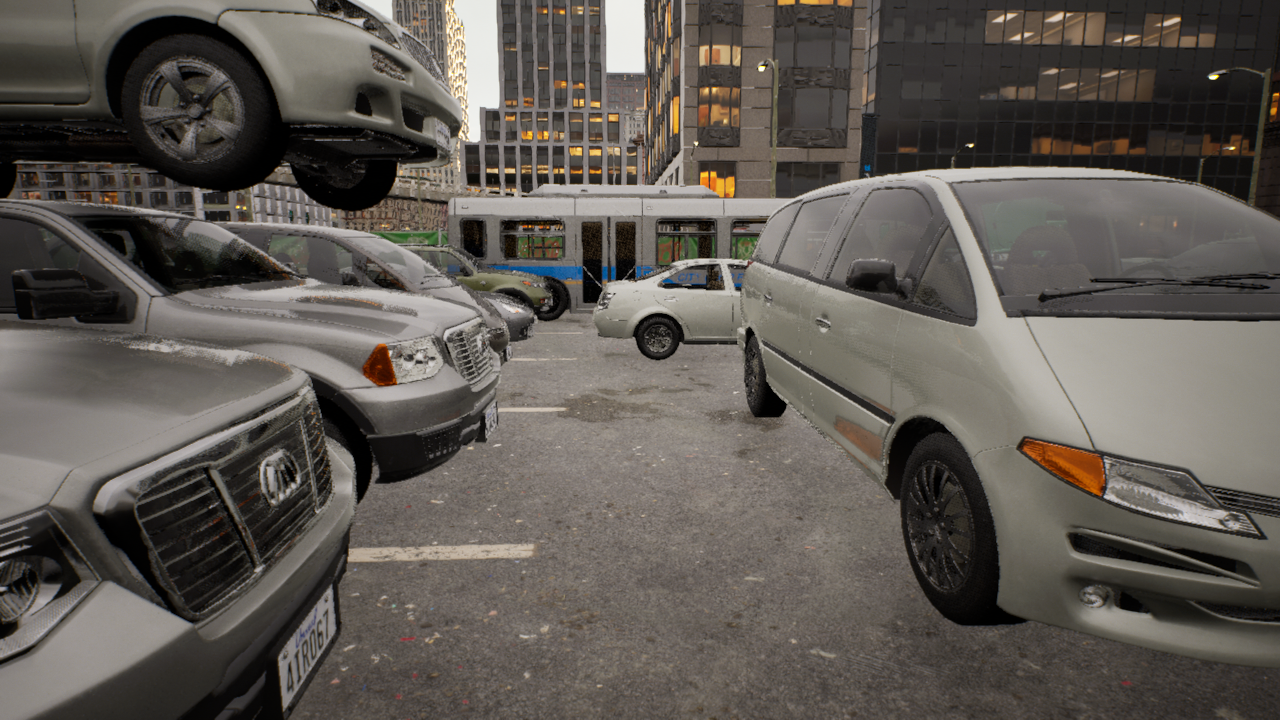
Venue: arterial
Lighting: golden hour
Vehicle rig: minivan